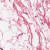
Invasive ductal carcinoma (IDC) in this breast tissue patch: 0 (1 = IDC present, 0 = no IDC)